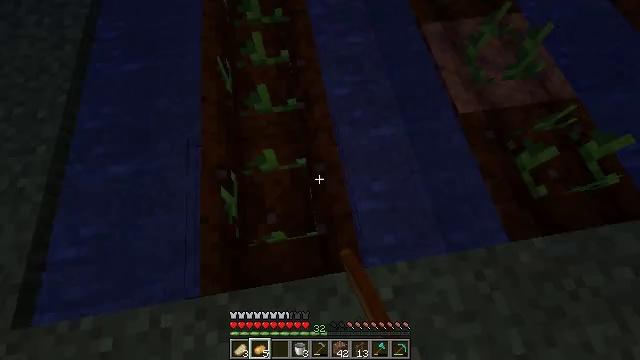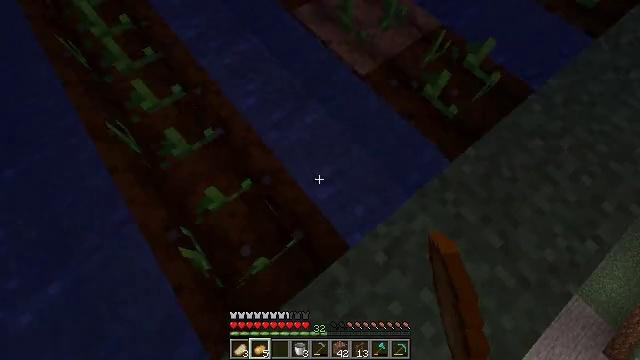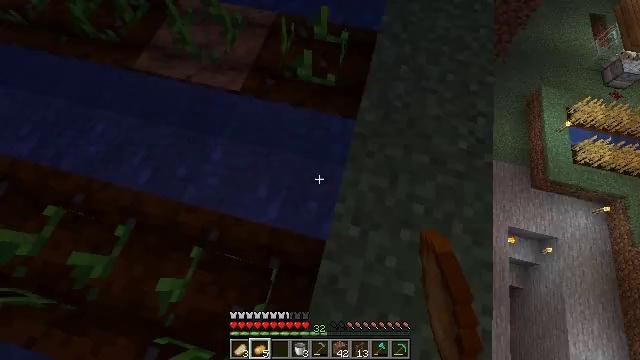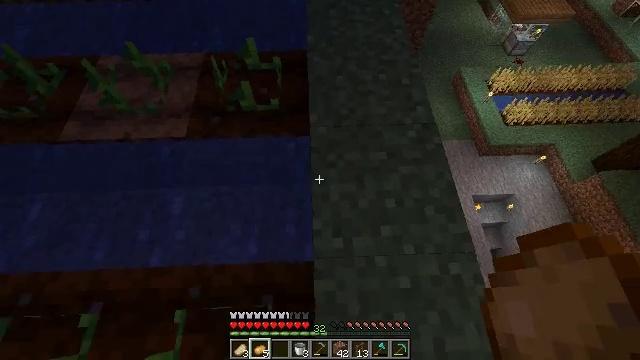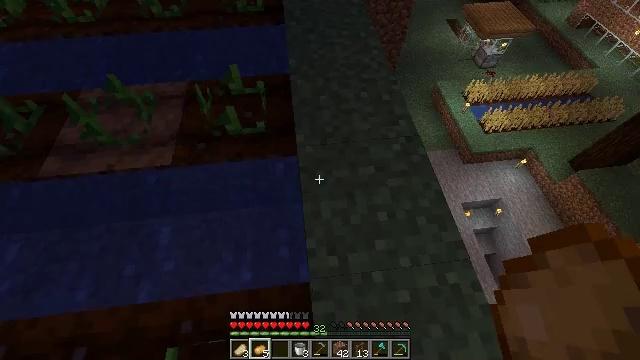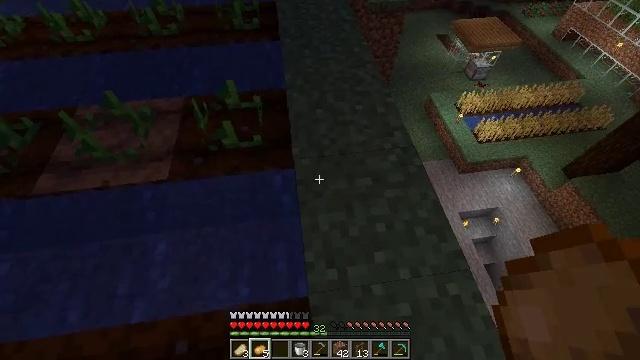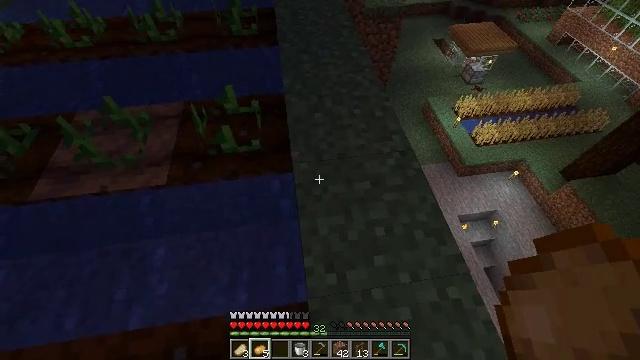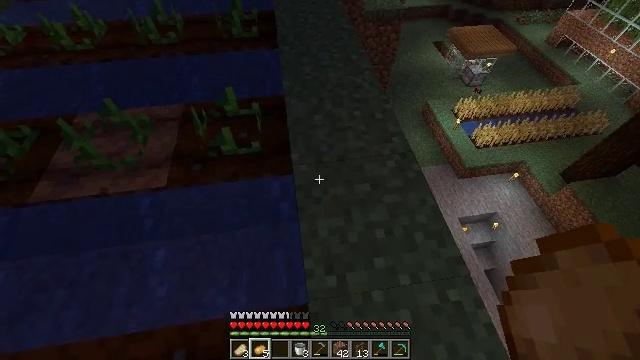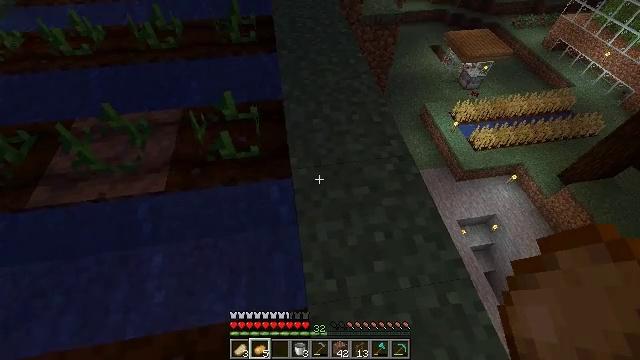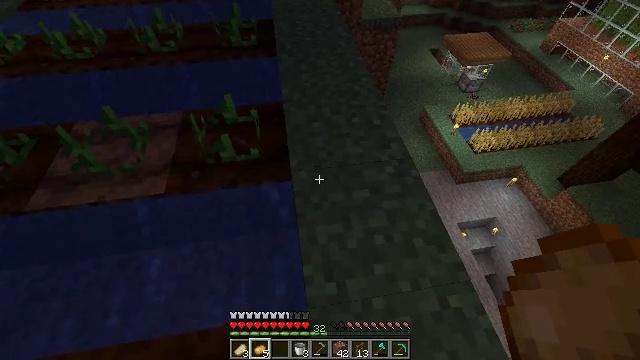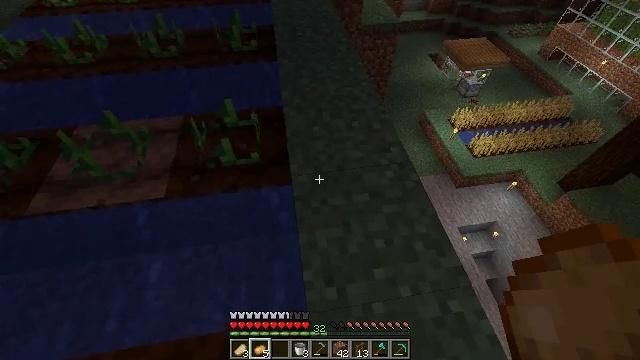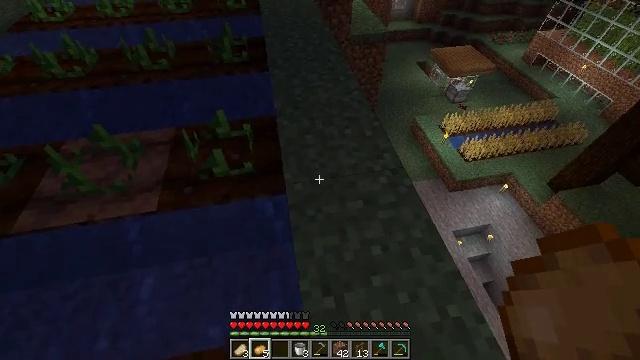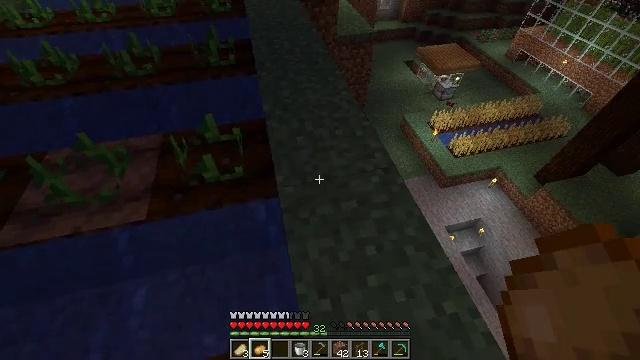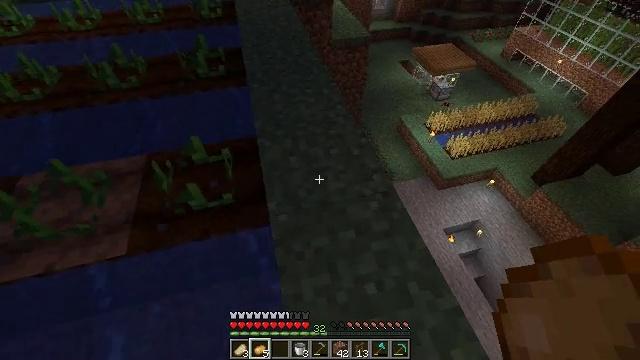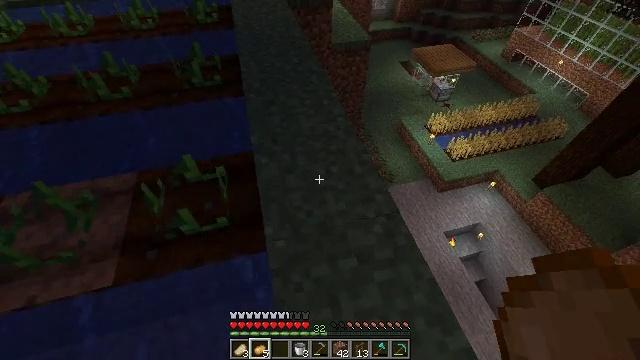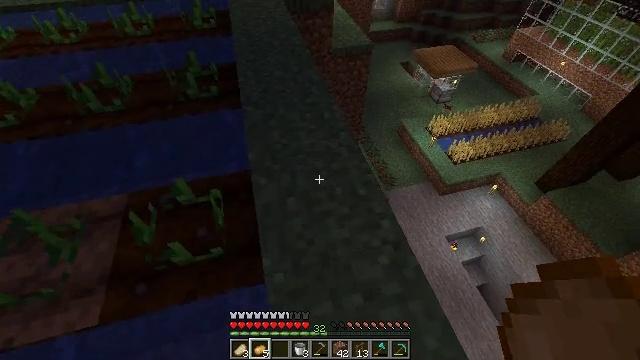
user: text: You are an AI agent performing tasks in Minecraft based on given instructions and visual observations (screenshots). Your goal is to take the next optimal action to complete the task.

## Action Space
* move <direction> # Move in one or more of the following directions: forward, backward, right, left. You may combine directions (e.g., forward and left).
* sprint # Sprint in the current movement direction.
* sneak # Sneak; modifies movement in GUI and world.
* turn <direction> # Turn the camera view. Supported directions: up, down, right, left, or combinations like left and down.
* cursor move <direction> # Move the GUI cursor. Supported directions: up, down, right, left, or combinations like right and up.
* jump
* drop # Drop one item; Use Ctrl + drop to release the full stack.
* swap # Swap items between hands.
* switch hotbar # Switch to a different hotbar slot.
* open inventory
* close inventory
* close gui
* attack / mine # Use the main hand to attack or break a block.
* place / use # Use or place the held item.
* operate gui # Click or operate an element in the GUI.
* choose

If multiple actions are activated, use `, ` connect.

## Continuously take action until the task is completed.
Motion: motion action
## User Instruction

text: Break the potato plant to gather potatoes.
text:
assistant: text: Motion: turn right
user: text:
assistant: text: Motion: turn right and up
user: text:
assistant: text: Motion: turn right and up
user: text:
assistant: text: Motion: turn right and up
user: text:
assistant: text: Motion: turn right and up
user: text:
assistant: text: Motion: no_op
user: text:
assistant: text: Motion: no_op
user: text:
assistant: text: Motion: no_op
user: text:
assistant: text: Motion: no_op
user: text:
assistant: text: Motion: no_op
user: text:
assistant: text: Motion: turn right and up
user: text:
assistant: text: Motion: move forward, turn right
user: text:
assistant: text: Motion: move forward, turn right
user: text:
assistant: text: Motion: move forward
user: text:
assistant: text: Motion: move forward
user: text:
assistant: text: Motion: move forward
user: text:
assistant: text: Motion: move forward
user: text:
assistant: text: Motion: move forward, turn left
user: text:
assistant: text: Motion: move forward, turn left
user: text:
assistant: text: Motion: move forward, sprint, turn left and up
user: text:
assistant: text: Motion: move forward, sprint, turn left and up
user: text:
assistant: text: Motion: move forward, sprint, turn left and up
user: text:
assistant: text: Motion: move forward, sprint, turn up
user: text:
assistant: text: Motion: move forward, sprint
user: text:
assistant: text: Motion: move forward, turn up
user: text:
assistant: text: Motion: move forward, turn right
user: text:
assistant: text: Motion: move forward
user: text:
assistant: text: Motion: move forward
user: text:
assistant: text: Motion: move forward
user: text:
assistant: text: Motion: move forward